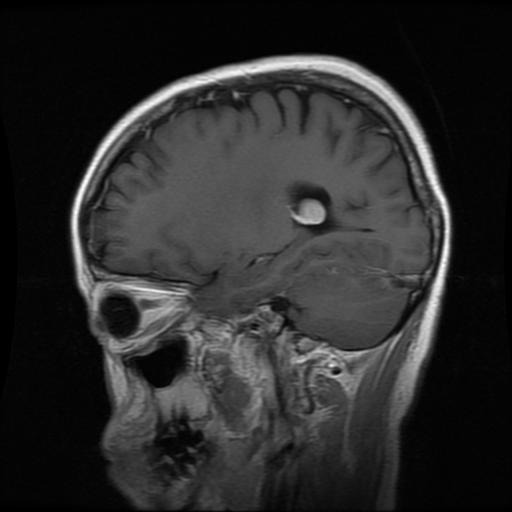
Label: meningioma